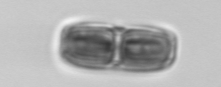
Label: Ephemera